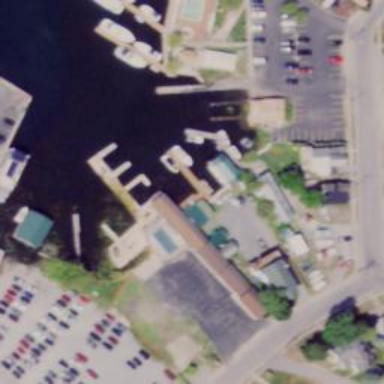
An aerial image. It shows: Marina on leisure land.